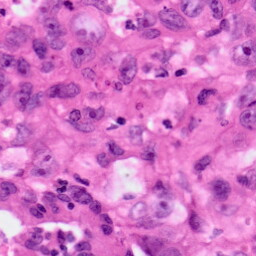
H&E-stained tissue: Lung